Question: I'm trying to basically create a search input field with a cancel button next to it but the TextInput doesn't show and the formatting is broken.
I'm using the shoutem ui toolkit <URL>
How do I set the styles so that the input box to shows up correctly? I can't see the input box and the button margins seem off.

Should I use a Row instead of a View? However using a row doesn't seem to work well either.
Does anyone have an example of a form with buttons next to inputs using shoutem UI?
'''
<View styleName="horizontal space-between wrap">
<TextInput
placeholder="Search"
autoFocus={ true }
returnKeyType="search"
clearButtonMode="while-editing"
/>
<Button styleName="right-icon" onPress={() => {
this.setModalVisible(!this.state.modalVisible)
}}>
<Text>Cancel</Text>
</Button>
</View>
'''
I tried switching to a plain TextInput rather than a shoutemUI text input and I added this style, but how do I get the width to automatically stretch? How do I fix the padding on the button?
<URL>
The code
'''
<View styleName="horizontal" style={ StyleSheet.flatten(styles.searchRow)}>
<TextInput
placeholder="Search"
autoFocus={ true }
returnKeyType="search"
clearButtonMode="while-editing"
style={ StyleSheet.flatten(styles.searchBox) }
/>
<Button styleName="right-icon" style={{padding: 5, margin:5}} onPress={() => {
this.setModalVisible(!this.state.modalVisible)
}}>
<Text>Cancel</Text>
</Button>
</View>
'''
And The Style
'''
searchBox: {
borderWidth: 0.5,
padding: 5,
margin: 5,
paddingLeft:10,
width: 200,
alignSelf: 'stretch',
height:40,
backgroundColor: 'white',
borderColor: '#d3d3d3',
},
'''
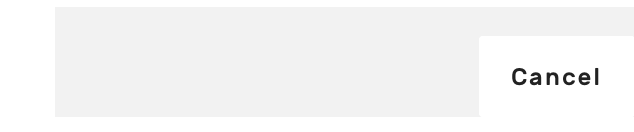
Answer: This is how you can implement a search field with a search icon and a clear icon:
'''
<View styleName="container full-width md-gutter-left sm-gutter-right">
<View style={style.container} styleName="horizontal sm-gutter-horizontal v-center">
<Icon name="search" style={style.searchIcon} />
<TextInput style={style.input} value={value} />
{
value ?
<Button styleName="clear tight">
<Icon
name="clear-text"
style={style.clearIcon}
/>
</Button>
}
</View>
<Button styleName="clear">
<Subtitle>Cancel</Subtitle>
</Button>
</View>
'''
The style names come from the UI toolkit's theme. Here are the relevant styles for the component:
'''
{
clearIcon: {
color: '#2c2c2c',
opacity: 0.5,
},
container: {
backgroundColor: '#f0f0f0',
borderRadius: 5,
flex: 1,
height: 30,
},
searchIcon: {
color: '#888888',
fontSize: 16,
},
input: {
backgroundColor: '#f0f0f0',
color: '#888888',
flex: 1,
fontSize: 15,
height: 30,
paddingVertical: 6,
placeholderTextColor: '#888888',
selectionColor: '#888888',
},
},
'''
You'll probably need to make a few modifications, but this should help you implement the search field you need. If you don't want to or can't use styleNames, just look up what styles they define.